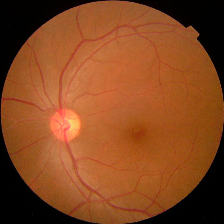
Diabetic retinopathy grade: No DR